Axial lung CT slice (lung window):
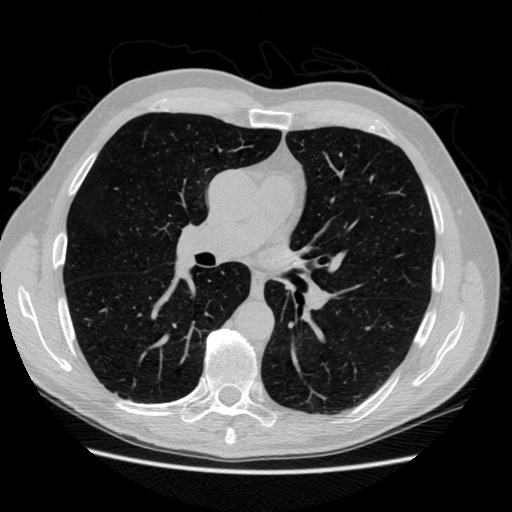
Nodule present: no